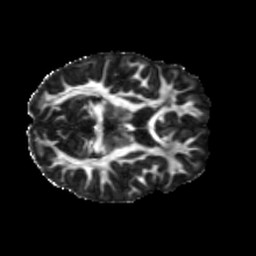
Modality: FA
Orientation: axial
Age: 19
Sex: female
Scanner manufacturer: siemens
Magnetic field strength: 3 T
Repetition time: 3.23 s
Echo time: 0.0892 s